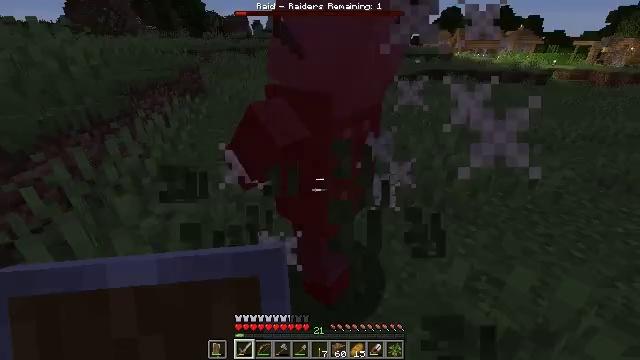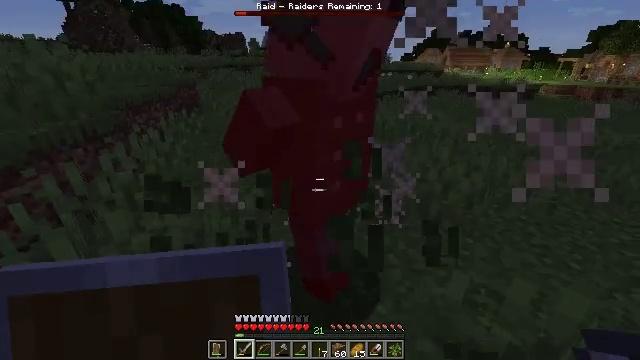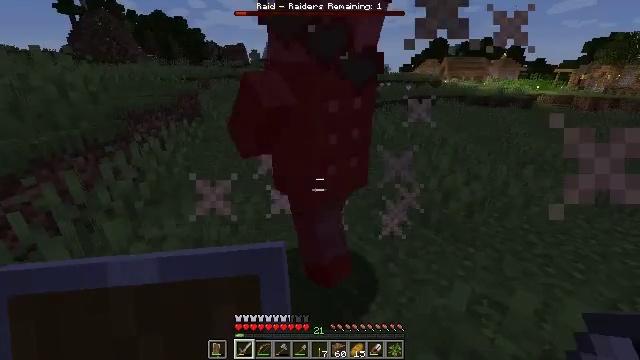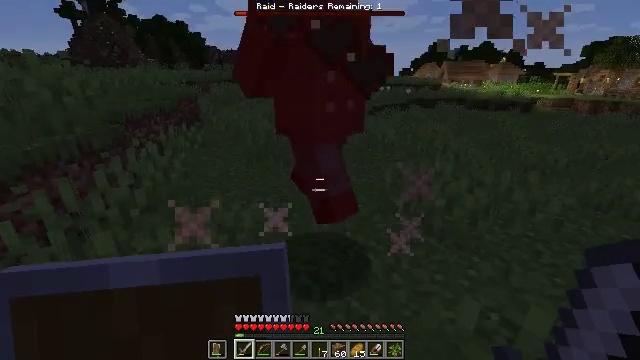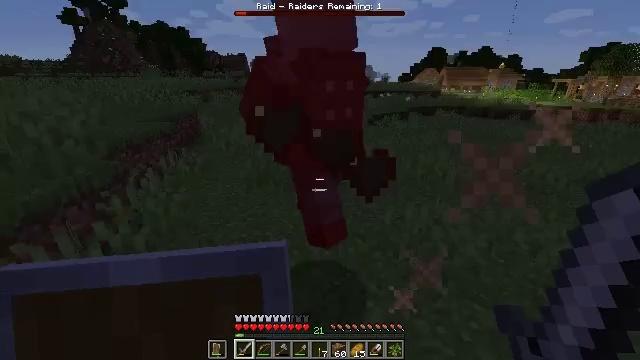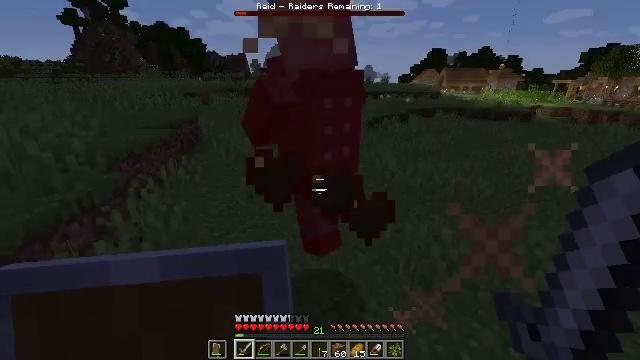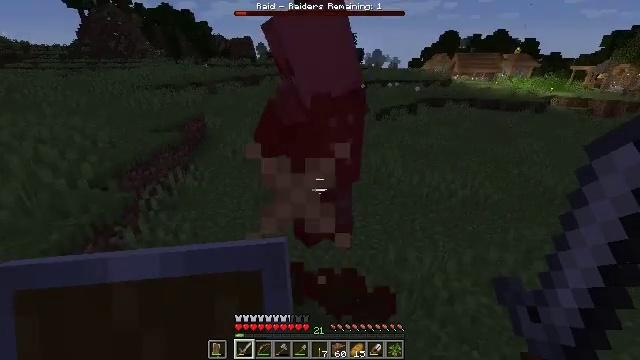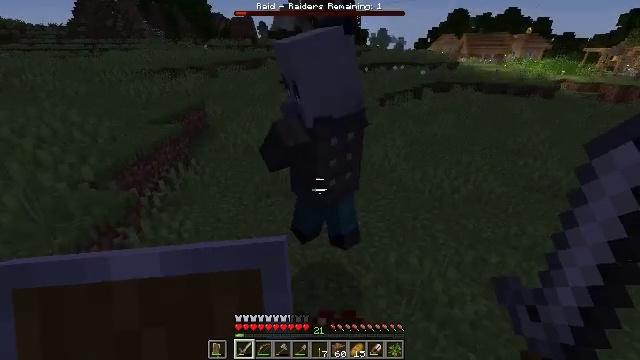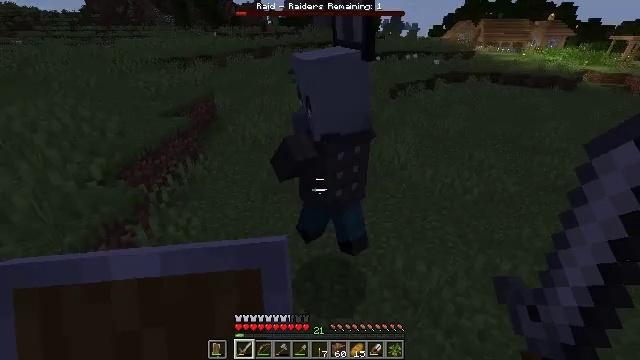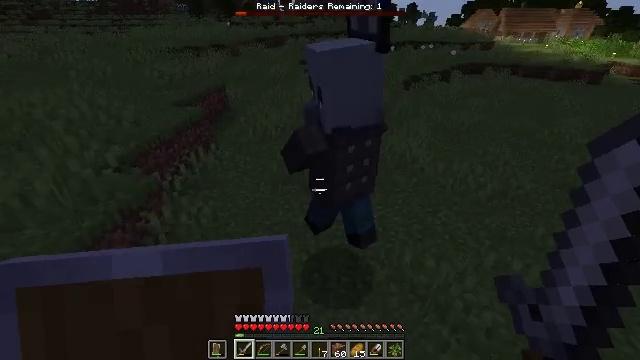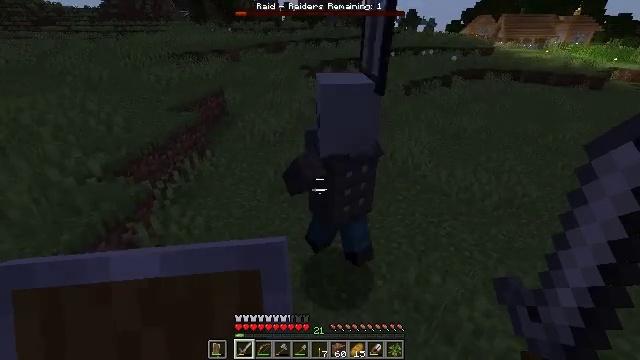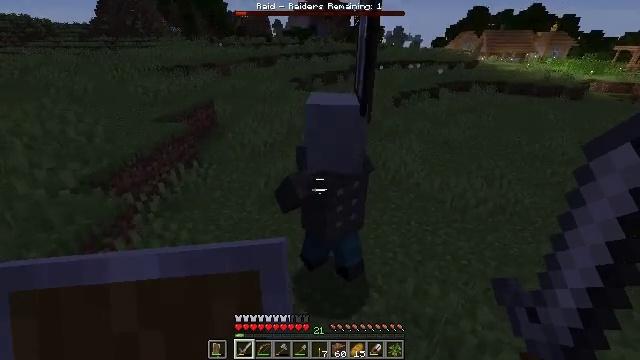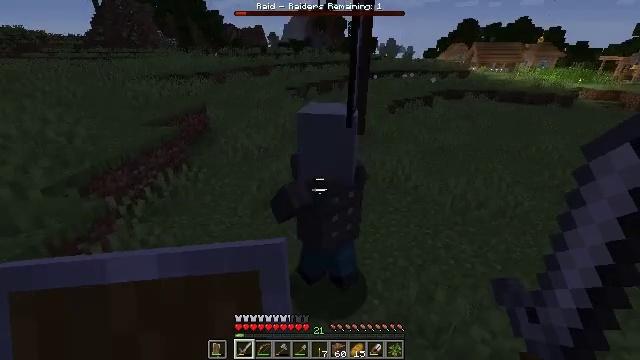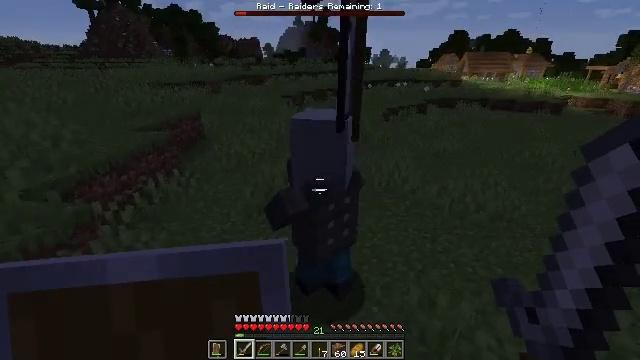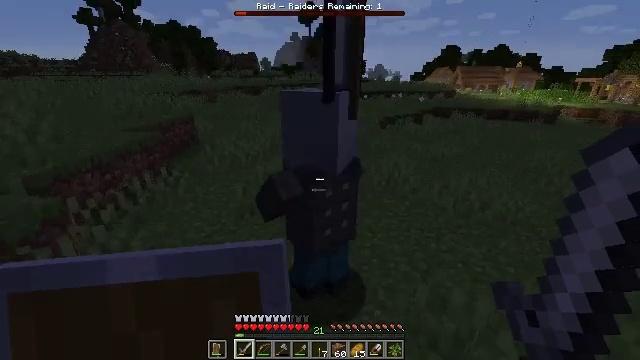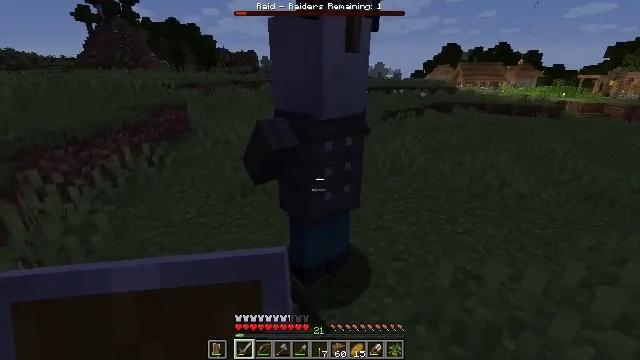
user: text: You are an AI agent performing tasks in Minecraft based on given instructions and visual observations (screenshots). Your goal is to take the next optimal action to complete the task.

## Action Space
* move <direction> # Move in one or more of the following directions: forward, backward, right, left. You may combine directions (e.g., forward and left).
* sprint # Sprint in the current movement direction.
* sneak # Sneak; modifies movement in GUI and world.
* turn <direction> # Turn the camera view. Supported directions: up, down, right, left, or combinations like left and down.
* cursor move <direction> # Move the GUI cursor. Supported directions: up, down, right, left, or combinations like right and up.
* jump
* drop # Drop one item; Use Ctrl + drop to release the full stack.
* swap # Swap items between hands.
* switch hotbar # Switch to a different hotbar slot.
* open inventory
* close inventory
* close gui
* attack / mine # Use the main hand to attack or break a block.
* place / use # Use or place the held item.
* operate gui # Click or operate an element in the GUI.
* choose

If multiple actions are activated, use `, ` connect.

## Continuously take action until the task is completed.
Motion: motion action
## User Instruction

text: Kill a vindicator.
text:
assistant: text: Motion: turn right and up
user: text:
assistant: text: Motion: turn up
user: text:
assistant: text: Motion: move forward
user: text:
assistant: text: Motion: move forward, jump
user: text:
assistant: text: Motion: move forward, jump
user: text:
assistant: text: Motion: move forward, turn left and down, jump
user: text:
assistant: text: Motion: move forward, turn down
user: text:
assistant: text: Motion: move forward, turn left and down
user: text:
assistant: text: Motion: turn left and down
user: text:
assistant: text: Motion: turn up
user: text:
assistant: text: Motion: turn right and up
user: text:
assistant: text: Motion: move forward, turn right and up
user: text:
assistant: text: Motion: move forward, turn right and up
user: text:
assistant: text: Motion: move forward, turn up, attack / mine
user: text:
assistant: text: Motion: move forward, attack / mine
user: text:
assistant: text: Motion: move forward, attack / mine
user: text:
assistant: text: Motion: move forward, attack / mine
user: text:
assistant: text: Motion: move forward, attack / mine
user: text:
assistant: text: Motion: attack / mine